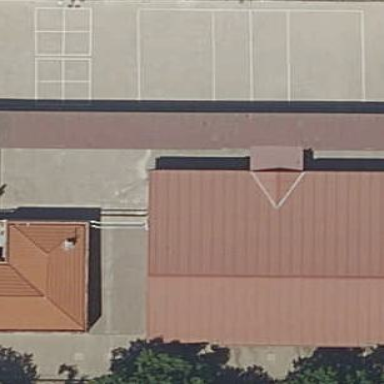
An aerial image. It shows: School building.